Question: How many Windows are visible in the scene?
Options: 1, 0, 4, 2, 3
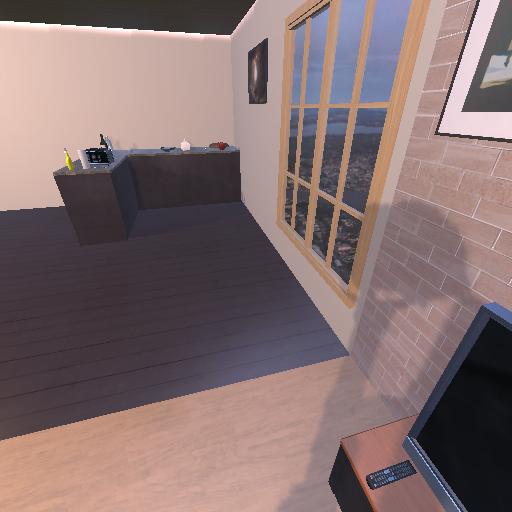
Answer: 1